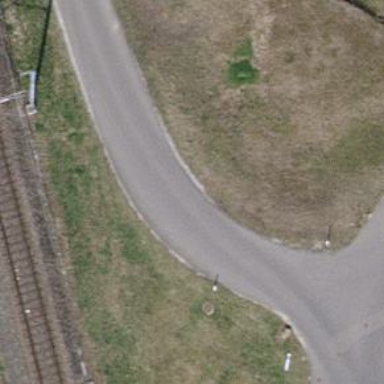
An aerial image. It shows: Asphalt track with grade1 quality.